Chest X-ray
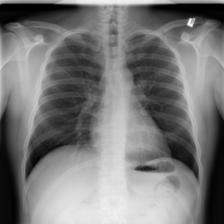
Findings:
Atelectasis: negative
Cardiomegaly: negative
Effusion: negative
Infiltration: negative
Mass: negative
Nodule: negative
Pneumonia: negative
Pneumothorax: negative
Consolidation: negative
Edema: negative
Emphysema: negative
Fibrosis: negative
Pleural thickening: negative
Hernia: negative